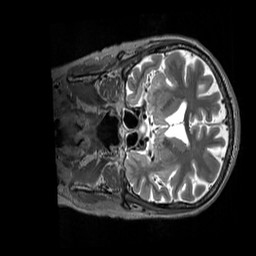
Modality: T2w
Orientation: coronal
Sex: female
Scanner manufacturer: siemens
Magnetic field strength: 3 T
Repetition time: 3.2 s
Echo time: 0.409 s